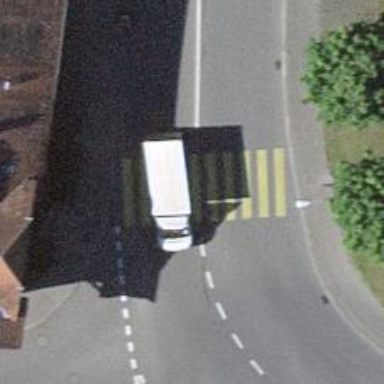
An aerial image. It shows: Uncontrolled road crossing.